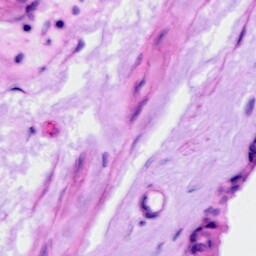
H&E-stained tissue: Ovarian